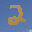
Label: 2